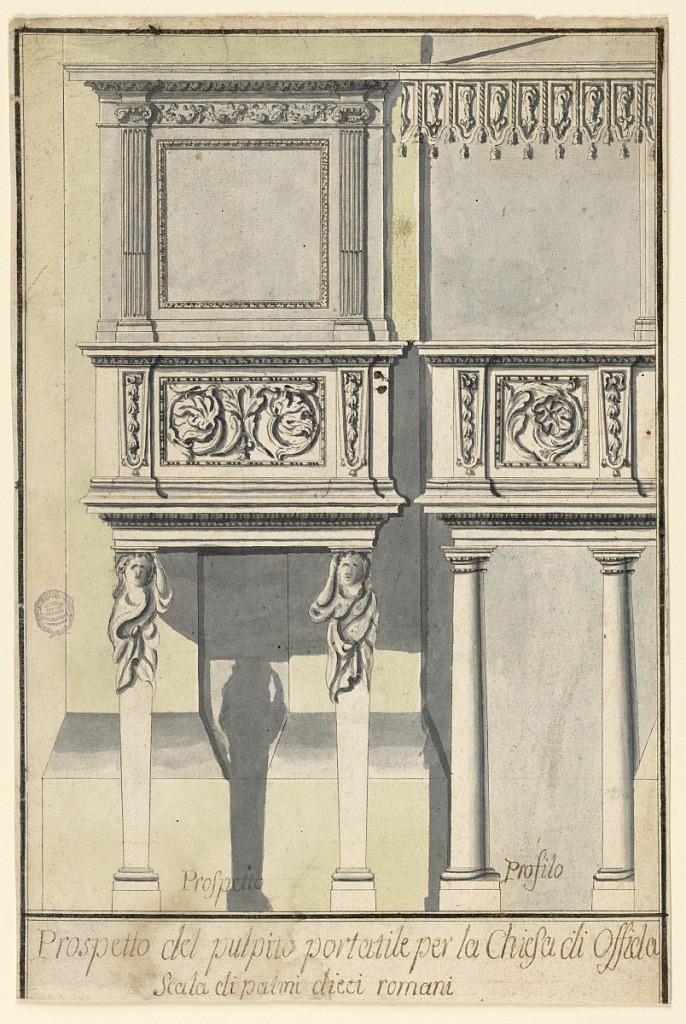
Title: Two projects for a portable pulpit for the church in Offida
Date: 1750–1800
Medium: Pen, ink, light green water color and chinese black washes on paper
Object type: Drawing
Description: Vertical composition of two altars. The altar on the left is shown from the front and the altar on the right is shown from the side. The left altar is supported by female gaines and has no canopy. The right altar has a canopy with lambrequins and is supported by columns. The altar on the left has the word "Prospette" written between the legs and the altar on the right has the word "Profilo" written between the legs. The bottom of the composition has the inscription: "Prospetto del pulpito por la Chiesa di Offida/Scala di palmi dieci romani." On the reverse, "p[er] / il pulpito."